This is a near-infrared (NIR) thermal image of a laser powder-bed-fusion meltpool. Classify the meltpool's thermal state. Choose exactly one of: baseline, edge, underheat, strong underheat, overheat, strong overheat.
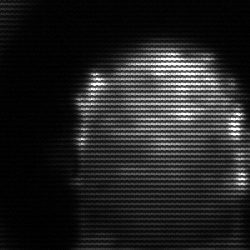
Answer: baseline